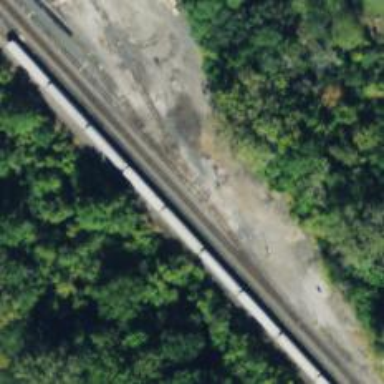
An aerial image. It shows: Railway siding with rails.